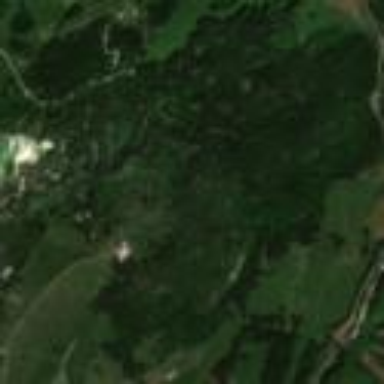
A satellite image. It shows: Forest area.